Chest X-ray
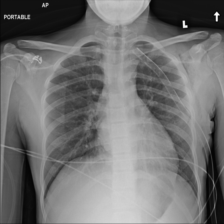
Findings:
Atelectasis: negative
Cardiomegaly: negative
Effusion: negative
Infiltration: negative
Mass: negative
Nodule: negative
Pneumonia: negative
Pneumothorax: negative
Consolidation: negative
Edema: negative
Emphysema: negative
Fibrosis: negative
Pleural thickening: negative
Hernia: negative